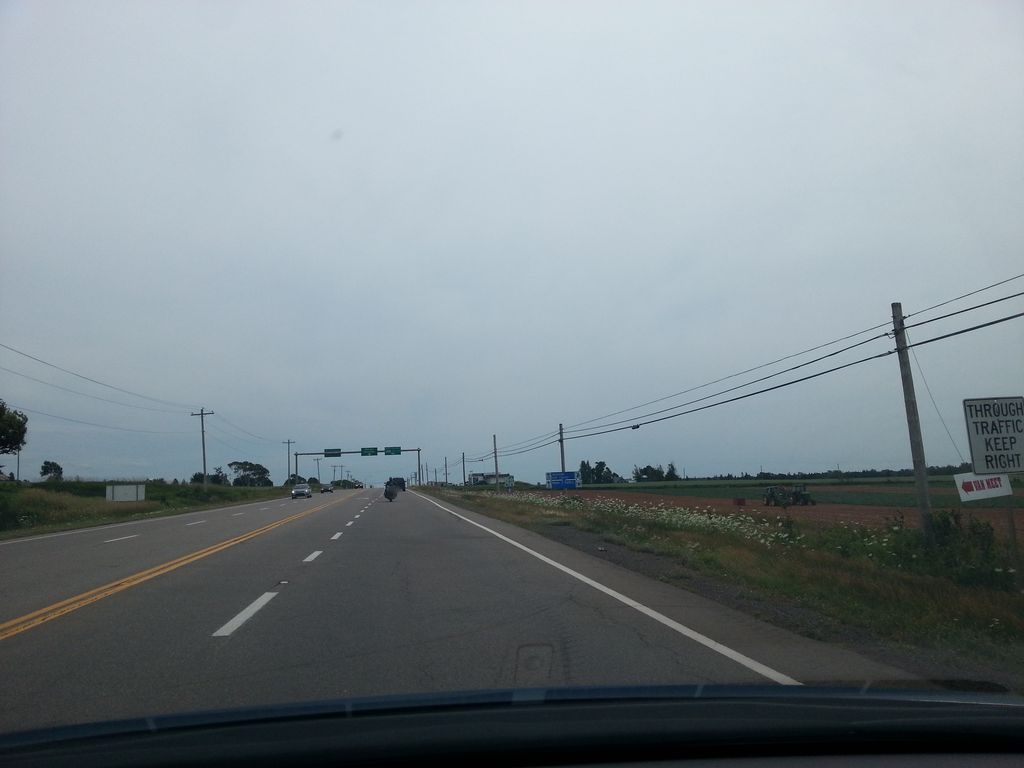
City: charlottetown